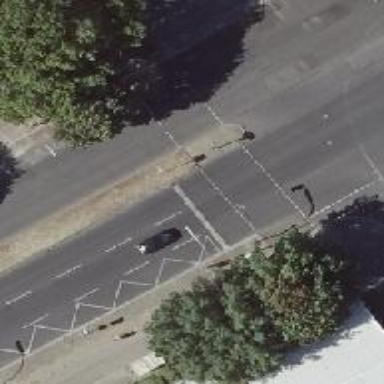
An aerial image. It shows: Road crossing with traffic signals.